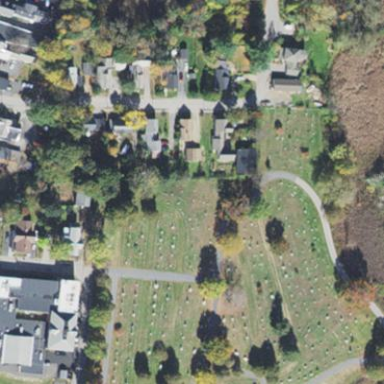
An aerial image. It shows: Cemetery.